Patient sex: M
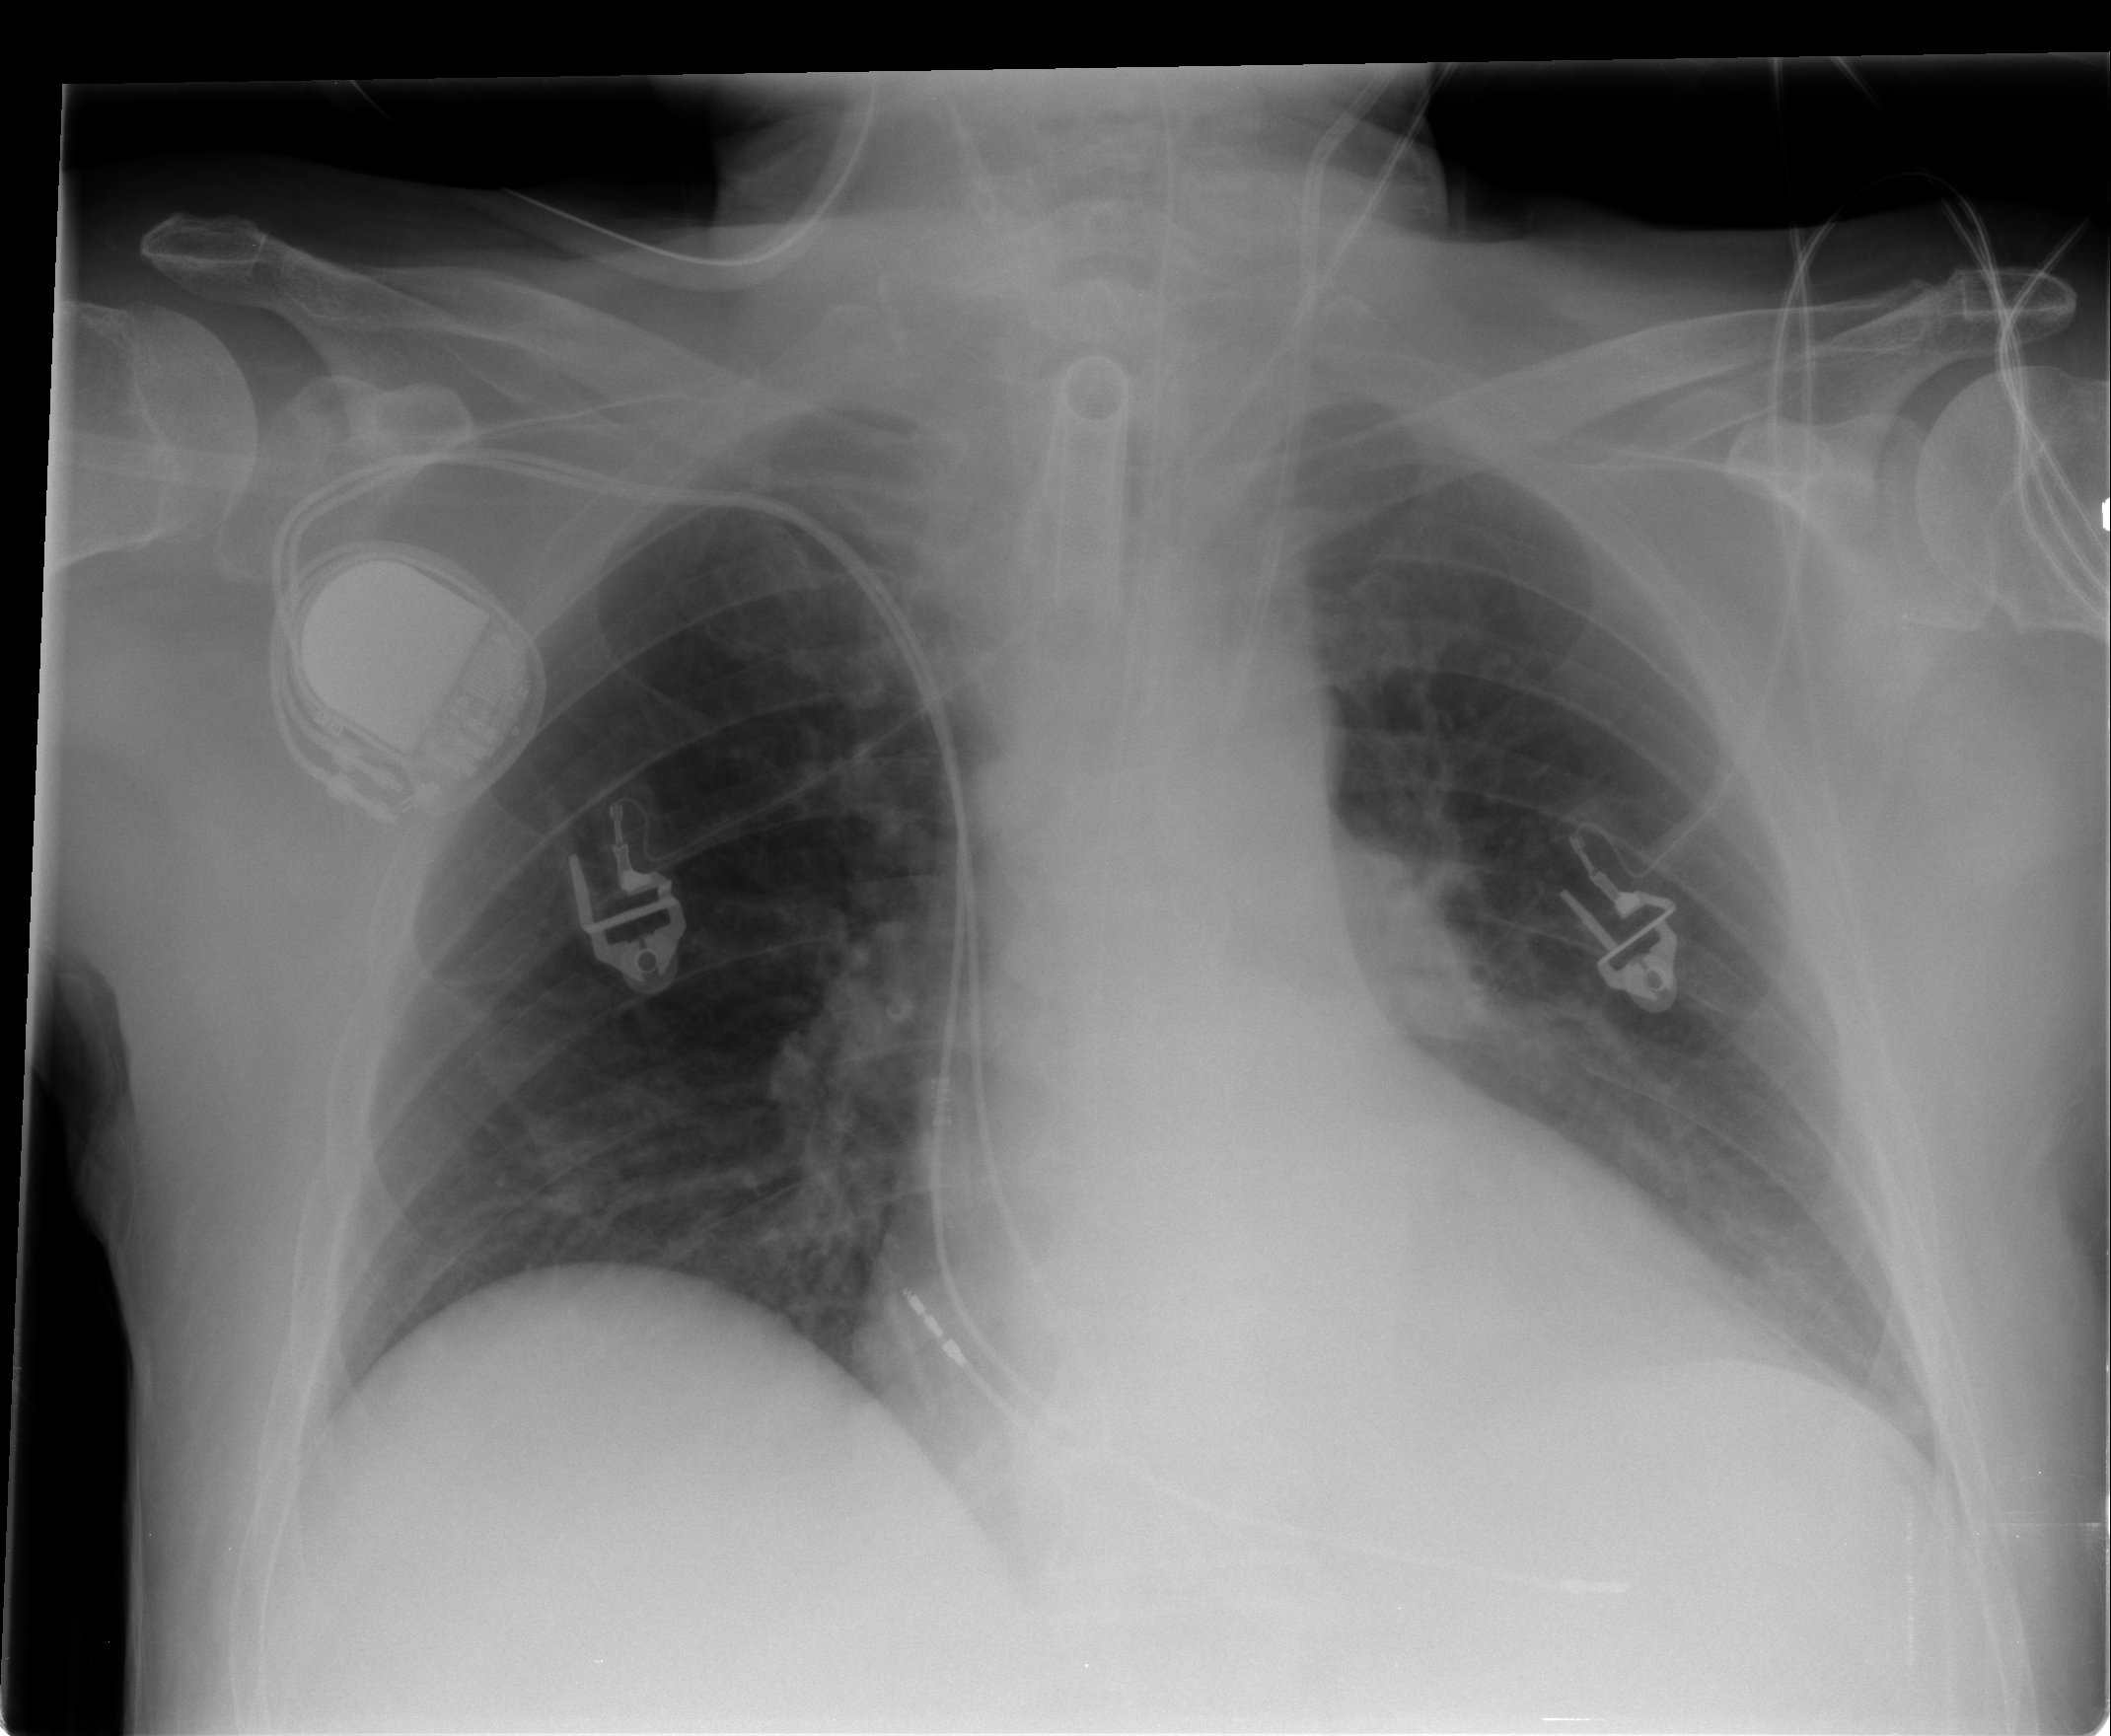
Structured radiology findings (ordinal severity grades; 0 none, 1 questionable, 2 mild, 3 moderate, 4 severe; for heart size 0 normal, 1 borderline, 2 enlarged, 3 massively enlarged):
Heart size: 2
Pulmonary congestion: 1
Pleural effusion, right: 0
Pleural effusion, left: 0
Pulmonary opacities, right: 0
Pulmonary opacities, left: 0
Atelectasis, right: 2
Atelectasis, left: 1